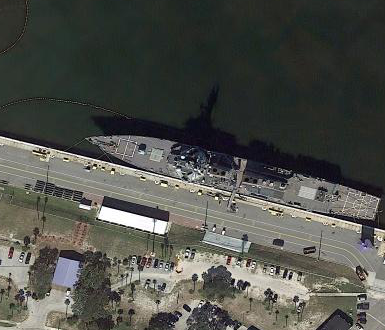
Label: Arleigh_Burke-class_destroyer